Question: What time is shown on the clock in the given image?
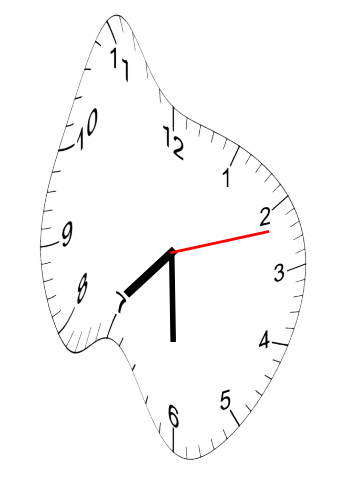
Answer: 07:30:12